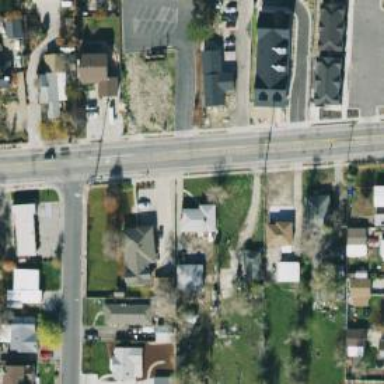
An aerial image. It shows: Secondary road with asphalt surface and separate sidewalk.